Question: what is recommended way to create custom pages OAuth Approval page:

I have to completely override the stuff on the page, need to add styles, branding etc. What is the right way to achieve that? Where could I see the source of the default page to use it as a starting point?
I also need to override the /login page but I think the approach of overriding it is going to be pretty much the same.
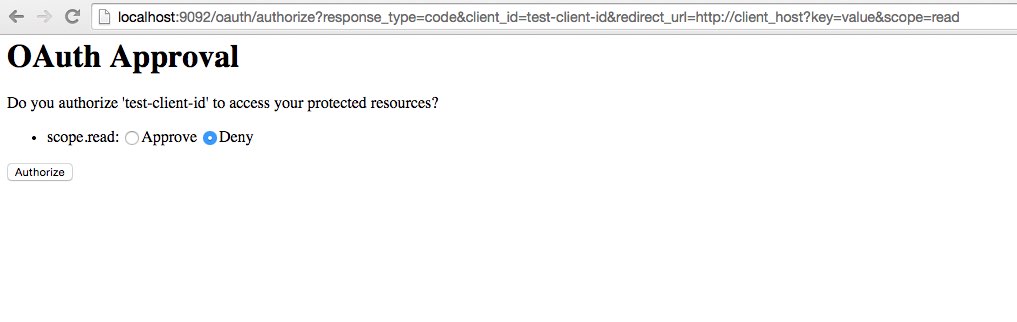
Answer: The recommended way is to provide a normal Spring MVC '@RequestMapping' for the "/oauth/confirm_access". You can look at 'WhitelabelApprovalEndpoint' for the default implementation. Don't forget to use '@SessionAttributes("authorizationRequest")' in your controller.